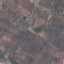
Land use / land cover class: PermanentCrop